Question: I did it before and it worked but now the dropdown html/css id a bit different and I cant get it to work right.
This is the hierarchy for the dropdown code, and I marked for example what text I want to know if exist:

So what I did it set up a web element of the button that opens the dropdown, get its text and checking if it contains some text:
'''
val myDropDown = driver.findElement(By.xpath("""//*[@id="no-jcf"]/div[2]/div[3]/form/div[18]/div[2]/div[2]/ol/button"""))
val ans = myDropDown.getText().contains("Copy of Invoice")
'''
Its not working. I get a wrong answer.
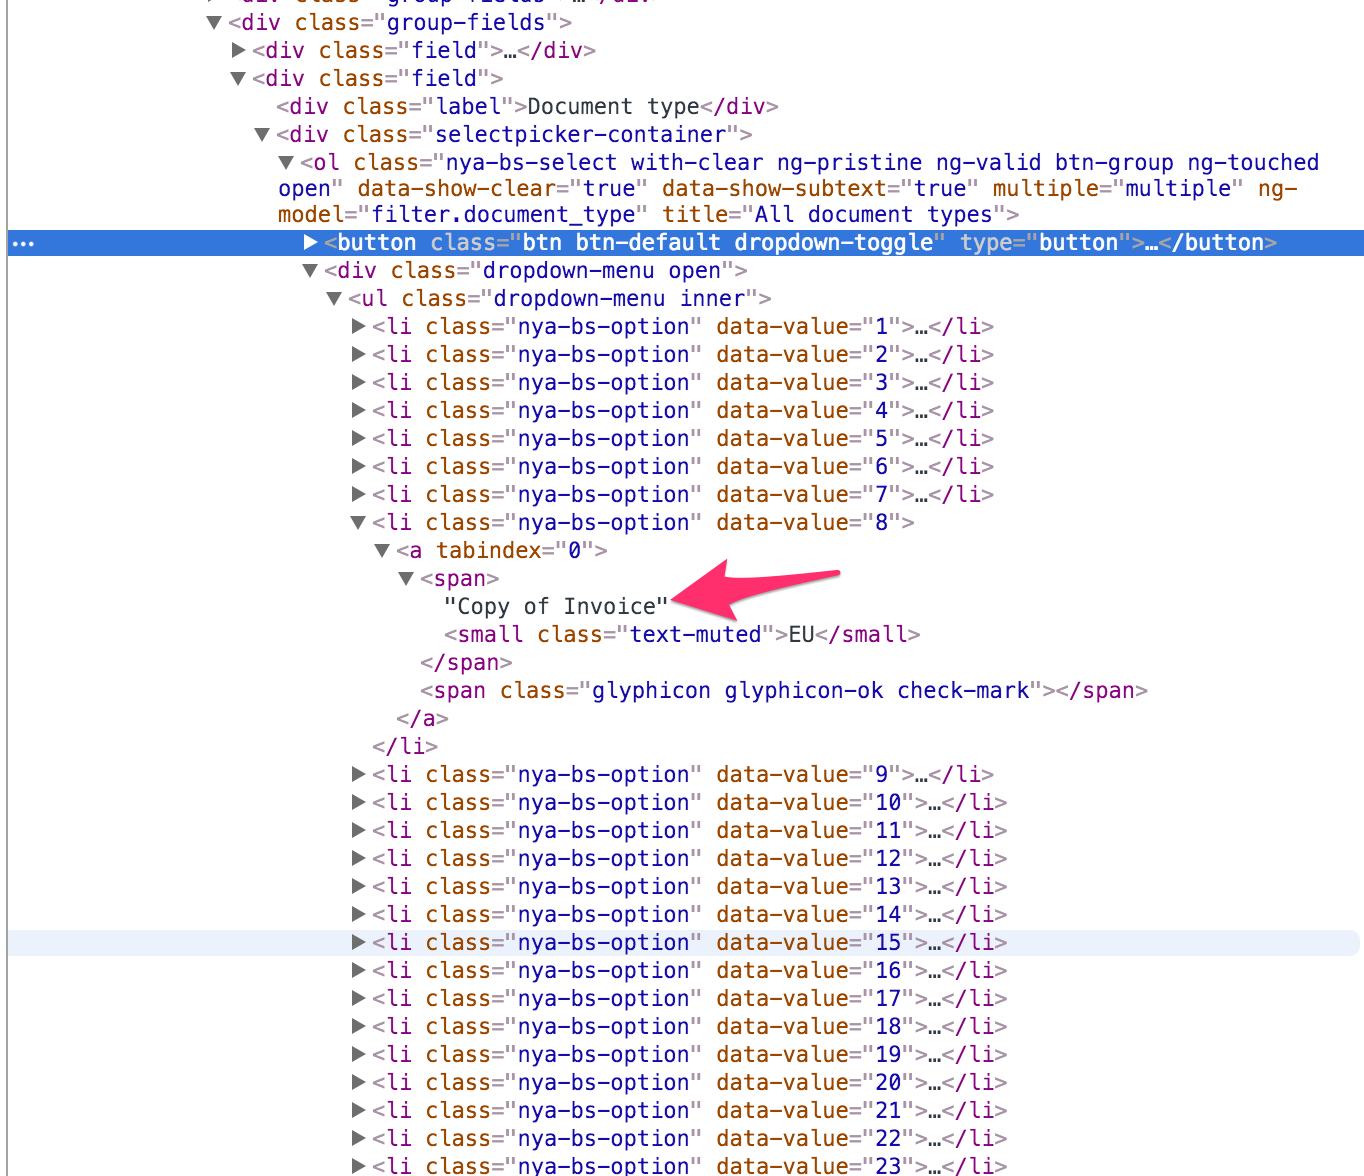
Answer: If you want to check for a specific option then u can try this :
'''
WebElement myDropDown=driver.findElement(By.xpath("//button[contains(@class,'dropdown-toggle')]//li[@data-value='8']//span[1]"));
String dropdownText=myDropDown.getText();
if(dropdownText.equalsIgnoreCase("Copy of Invoice"))
{
//...
}
'''